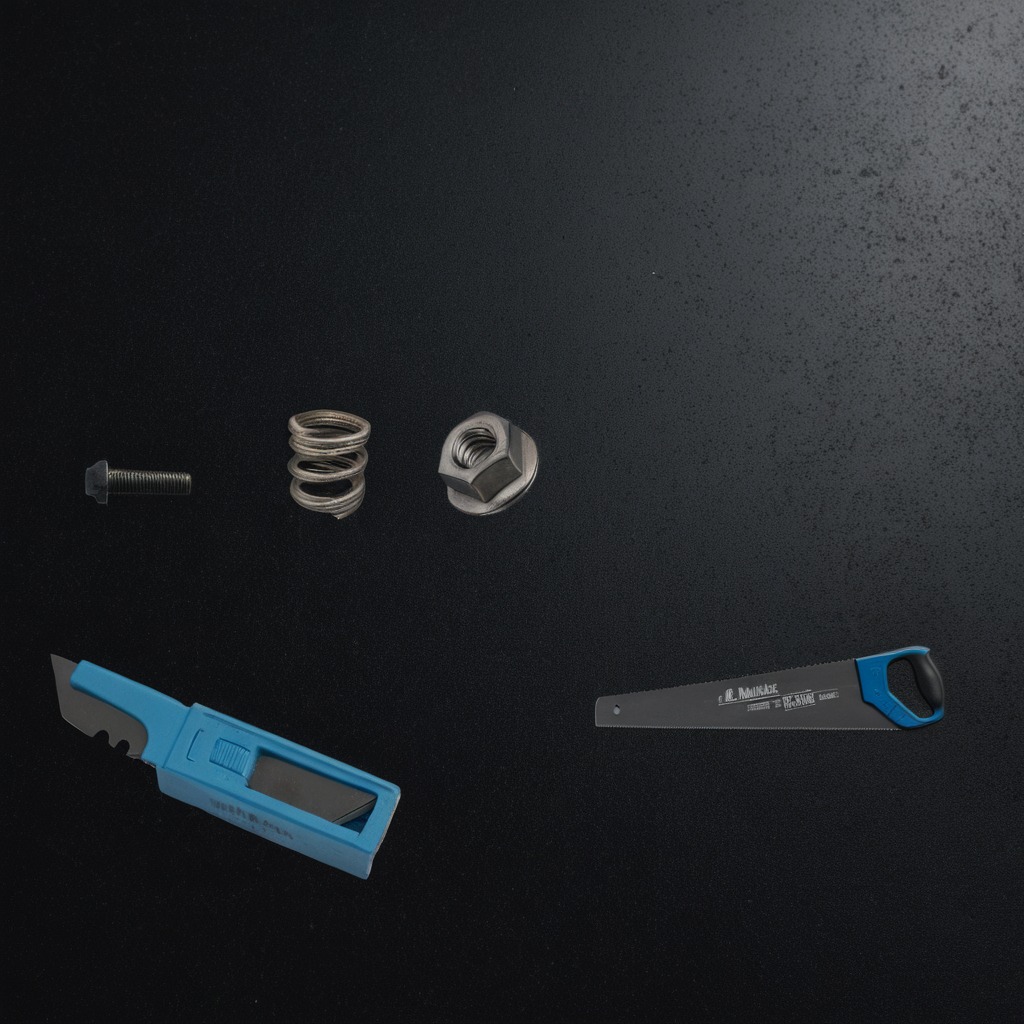
A utility knife is lying on the granite tabletop.